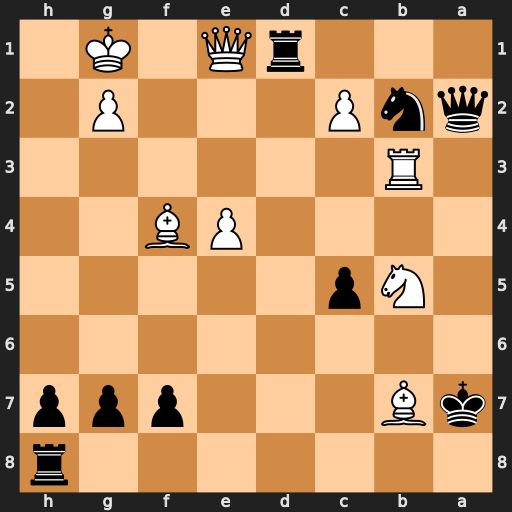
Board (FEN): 7r/kB3ppp/8/1Np5/4PB2/1R6/qnP3P1/3rQ1K1
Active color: b
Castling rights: -
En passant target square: -
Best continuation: Kxb7 Nc3+ Qxb3